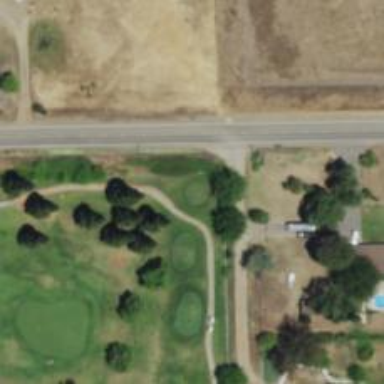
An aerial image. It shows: Golf tee.